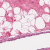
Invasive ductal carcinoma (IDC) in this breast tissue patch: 0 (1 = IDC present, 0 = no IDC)